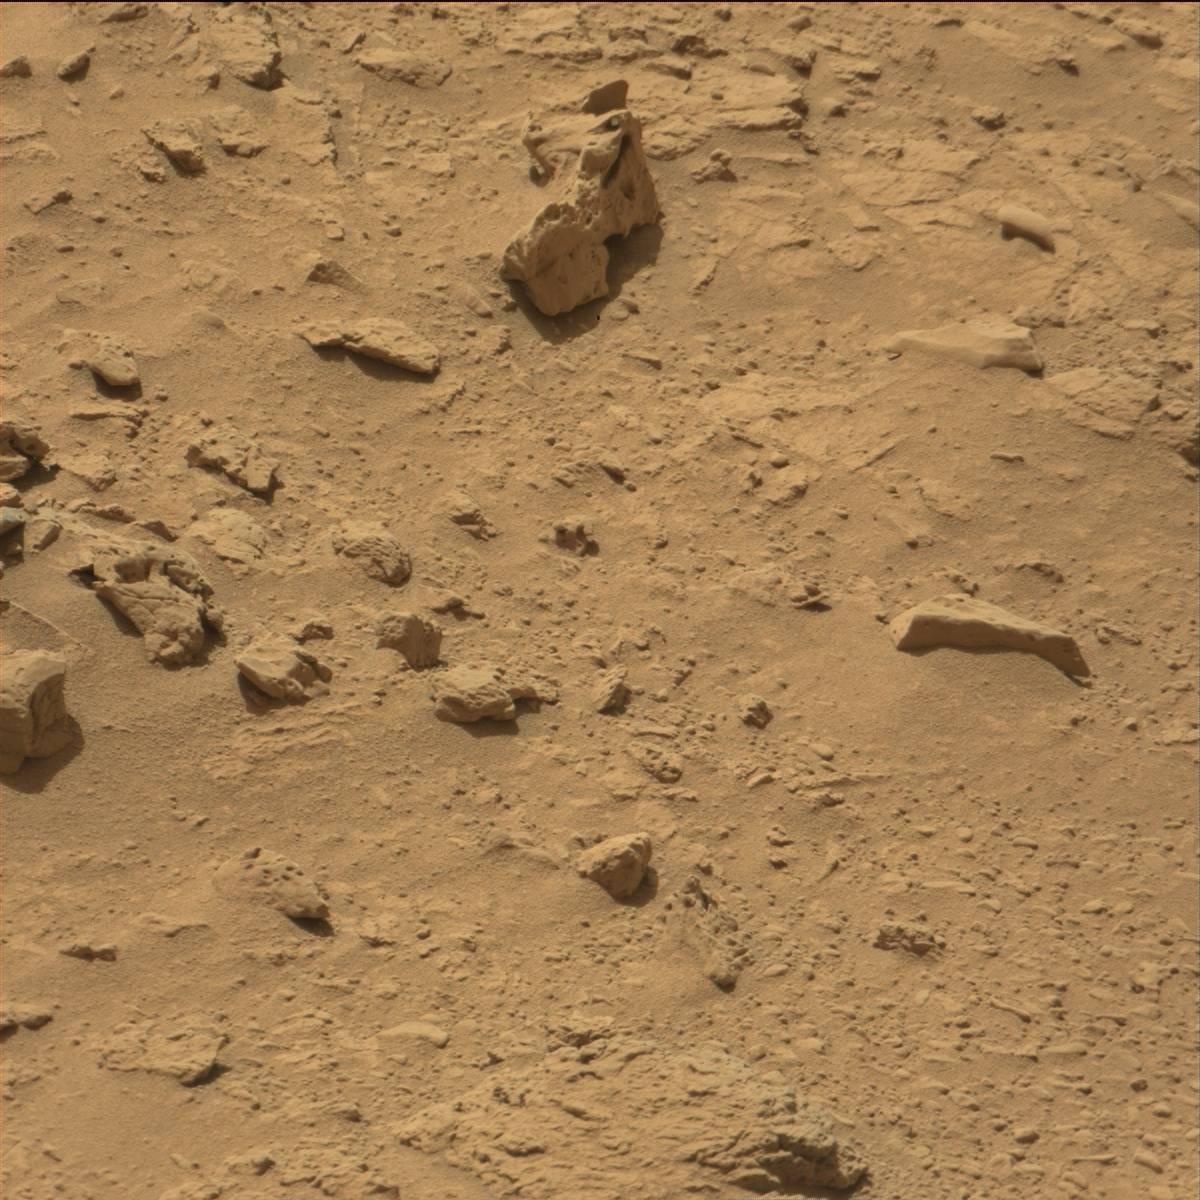
Terrain classes present: Bedrock, Rock, Sand / Soil